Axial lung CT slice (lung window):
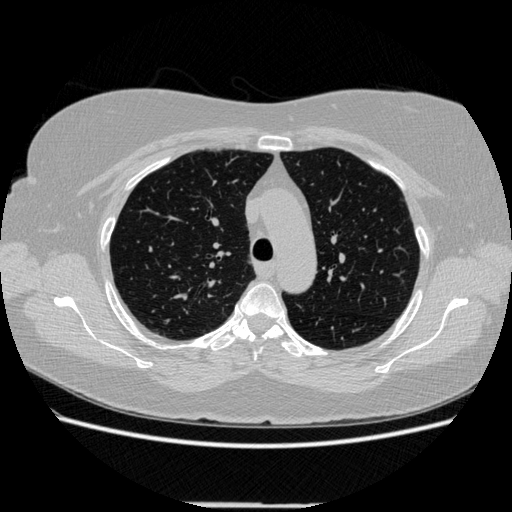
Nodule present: no